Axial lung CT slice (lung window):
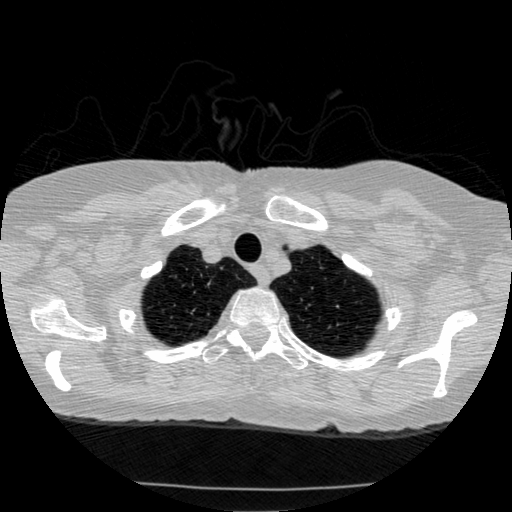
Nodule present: no